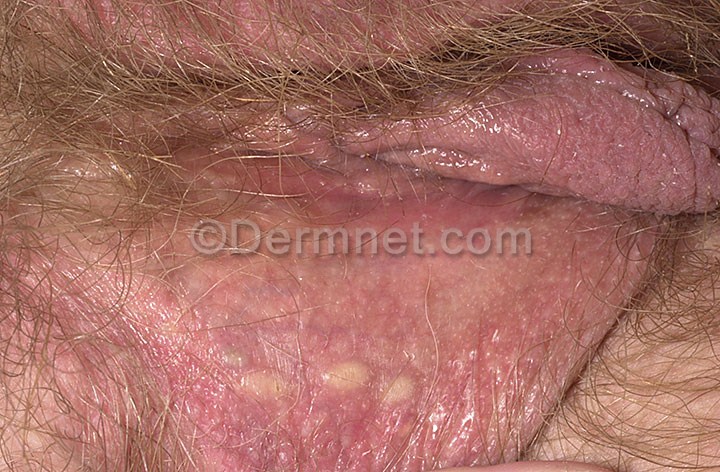
Disease: Seborrheic Keratoses and other Benign Tumors